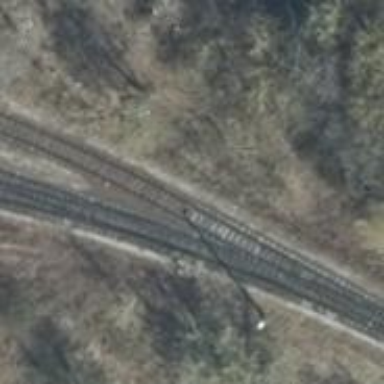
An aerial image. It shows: Railway switch.